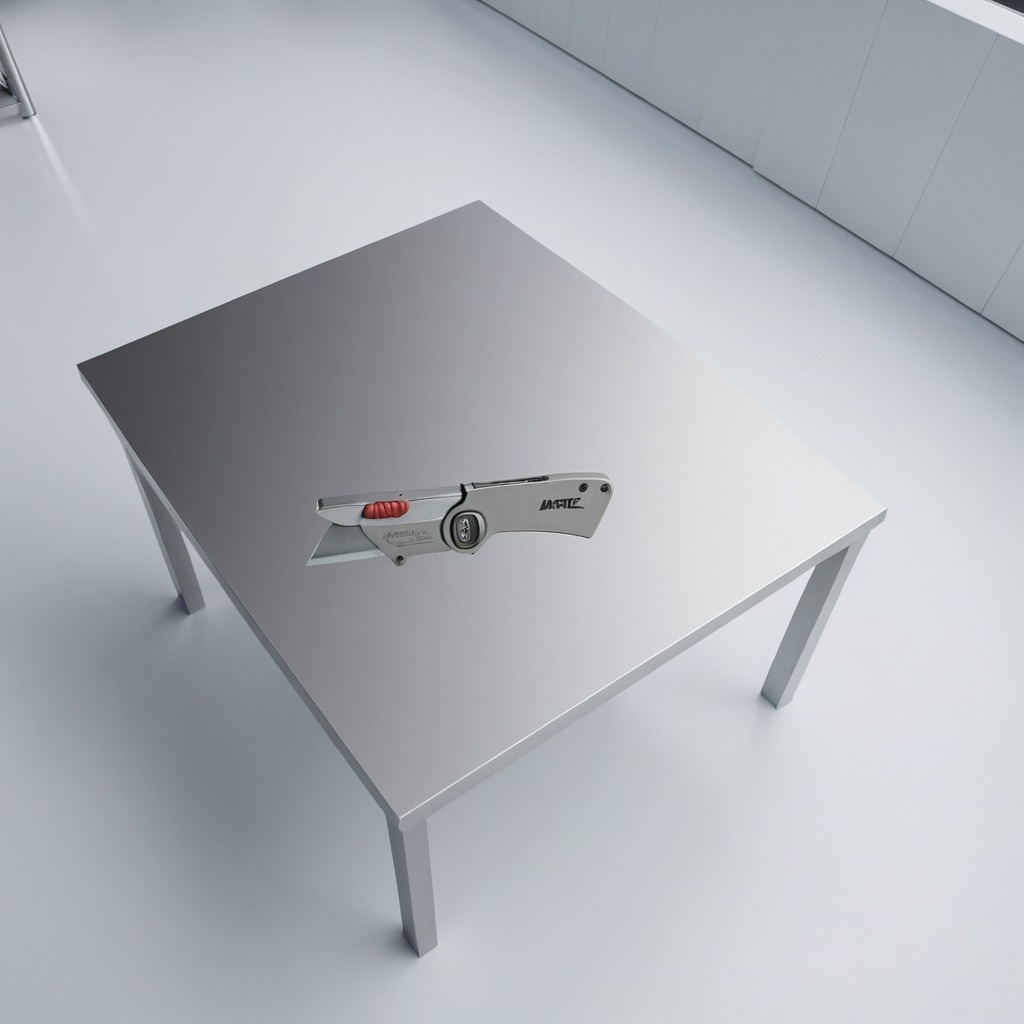
A utility knife is lying on a stainless steel table in a high-end prototyping lab.